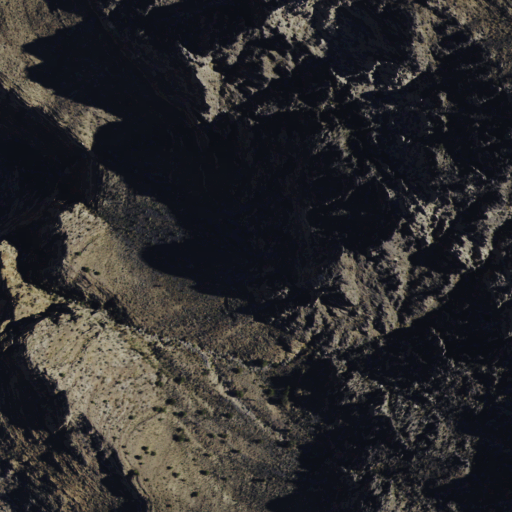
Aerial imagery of ridge(s) in Nevada named Dead Horse Ridge containing shrub and grassland